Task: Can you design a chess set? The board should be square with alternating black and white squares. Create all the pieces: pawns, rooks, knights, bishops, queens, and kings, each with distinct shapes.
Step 5351:
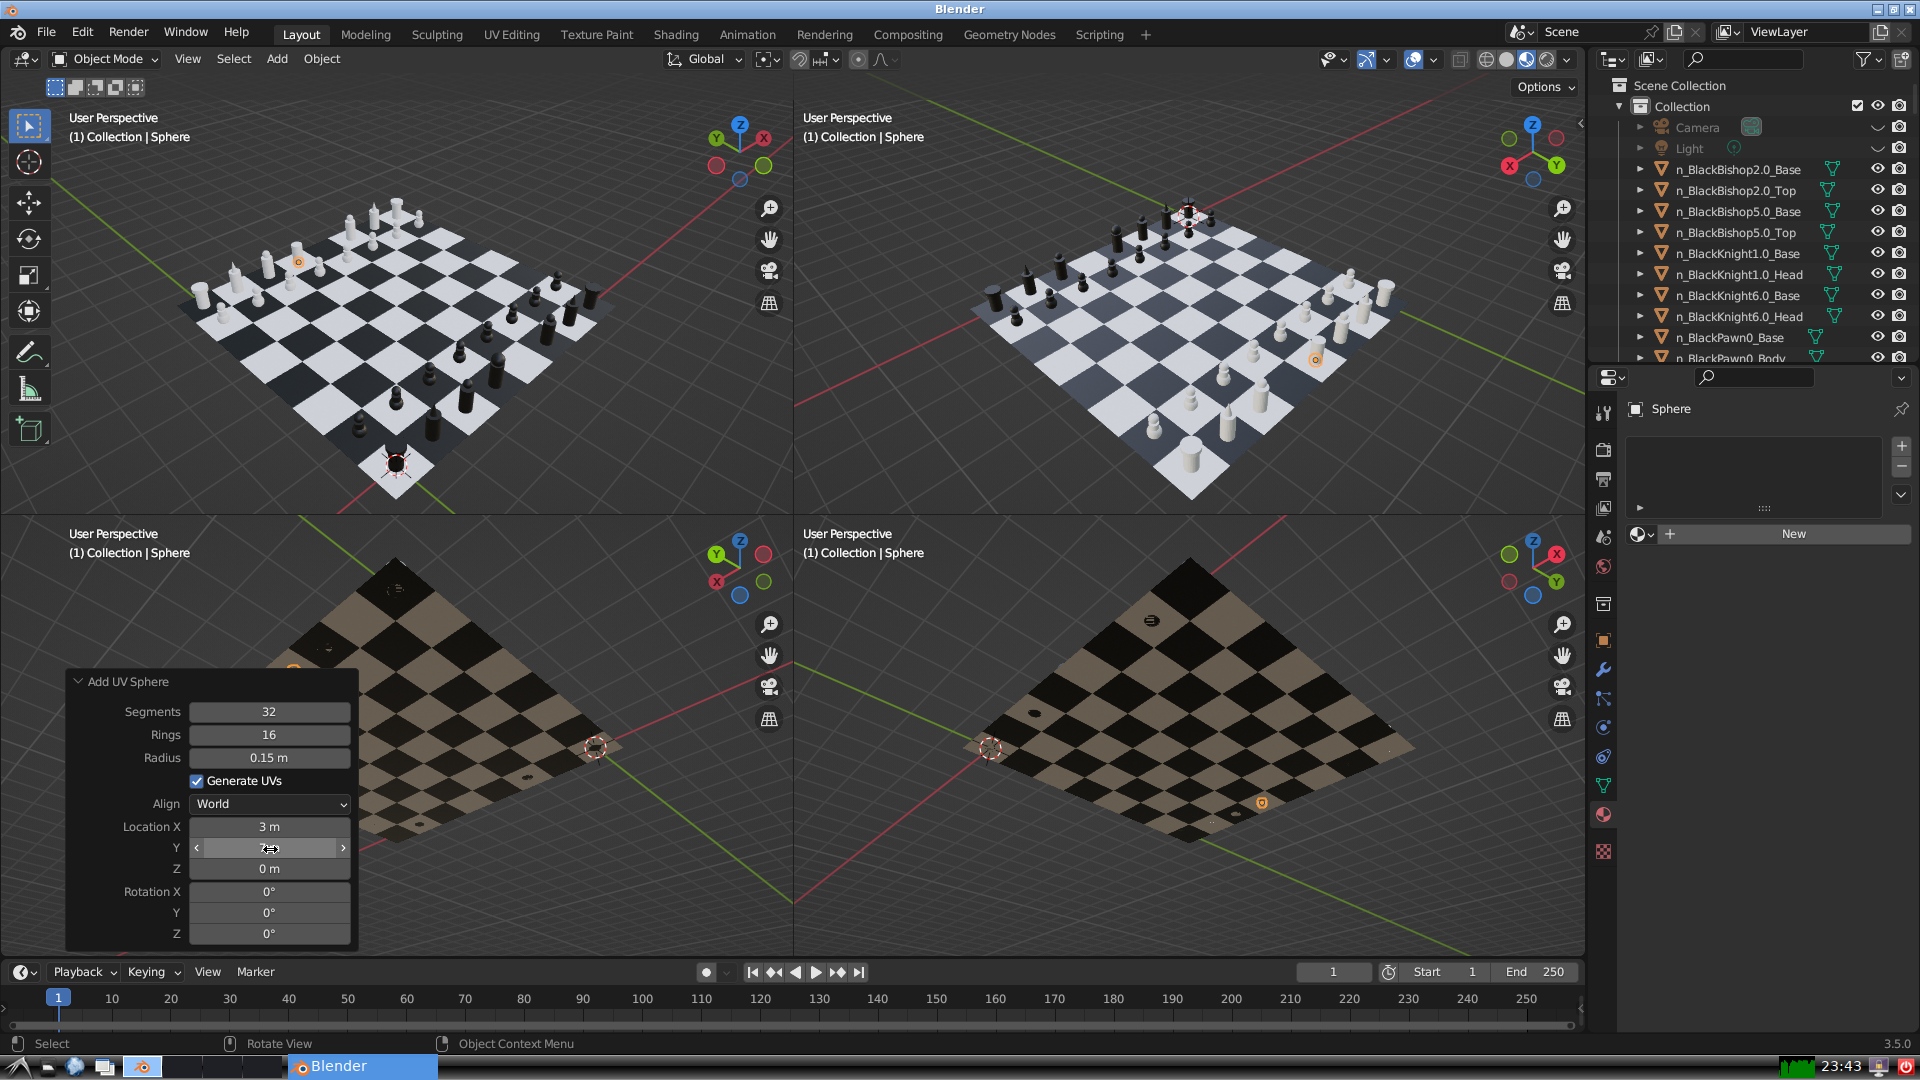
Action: {"mouse_move": [270, 867]}